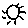
Label: sun